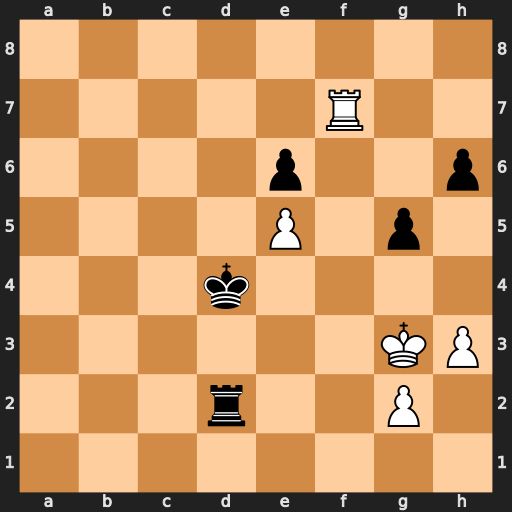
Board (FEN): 8/5R2/4p2p/4P1p1/3k4/6KP/3r2P1/8
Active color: w
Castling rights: -
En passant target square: -
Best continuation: Rd7+ Ke3 Rxd2 Kxd2 Kg4 Ke3 Kh5 Kf4 Kxh6 Kxe5 Kxg5